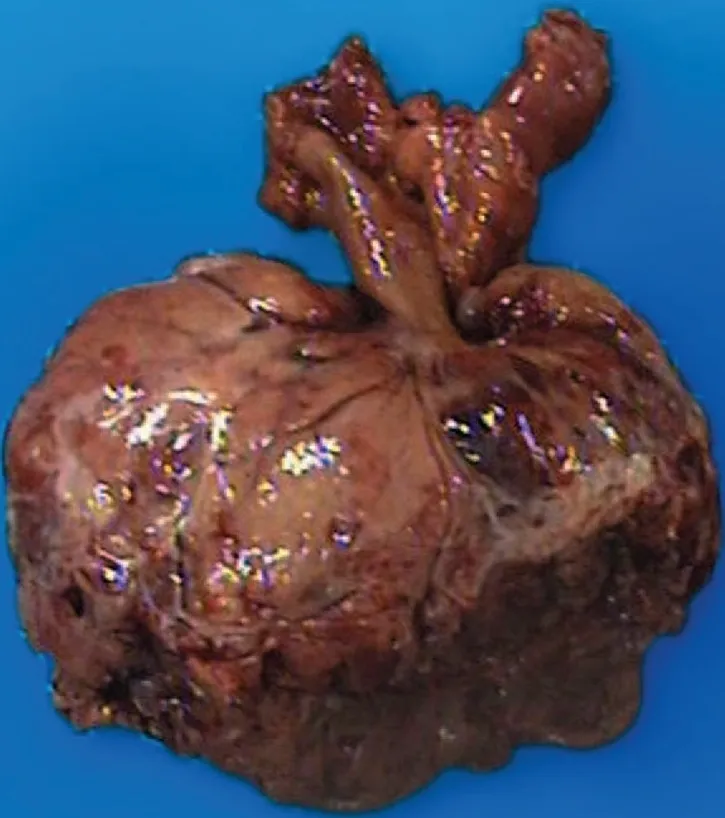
Resected specimens of perivascular epithelioid cell tumor arising in the terminal ileum (case 1).
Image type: pathology (h&e)